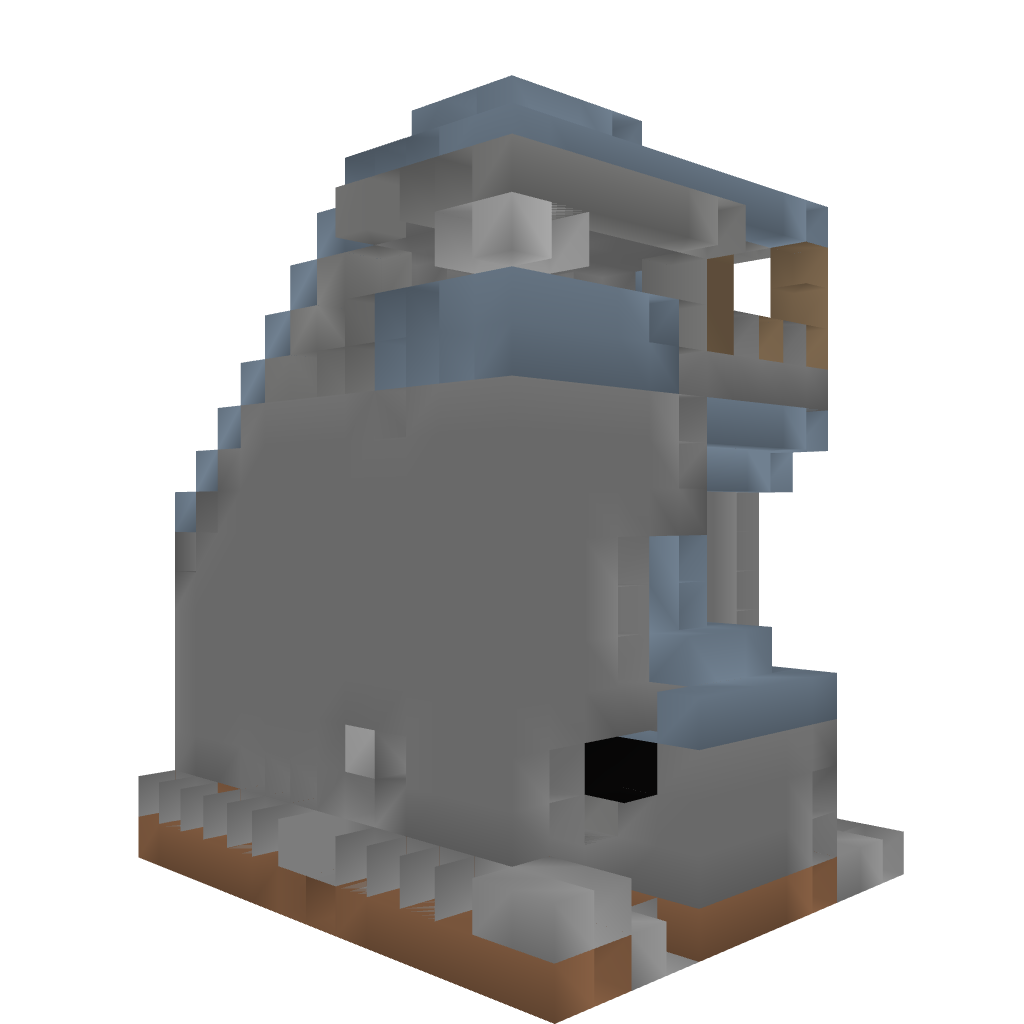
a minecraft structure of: Minecart(railess)